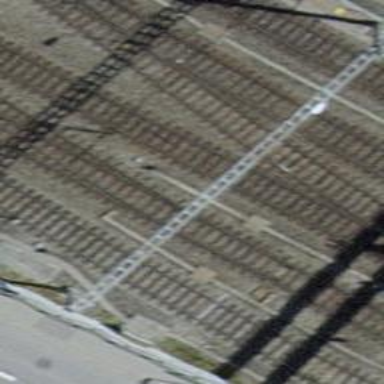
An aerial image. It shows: Railway switch.